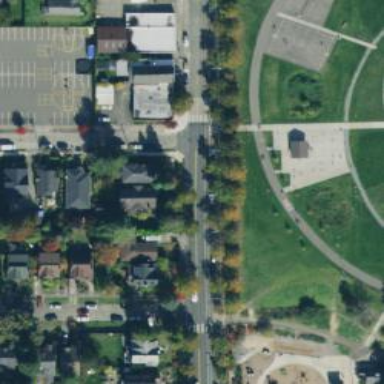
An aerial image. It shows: Secondary road with separate asphalt sidewalks.